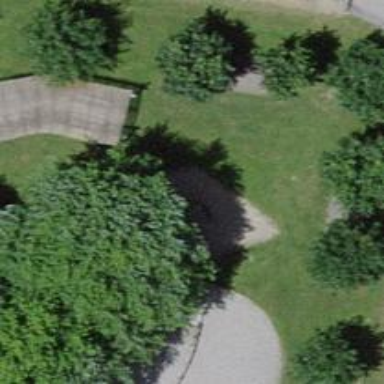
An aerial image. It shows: Picnic table located in leisure land area.